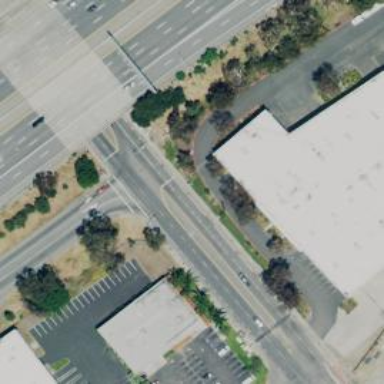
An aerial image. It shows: Solid stop line on the road.